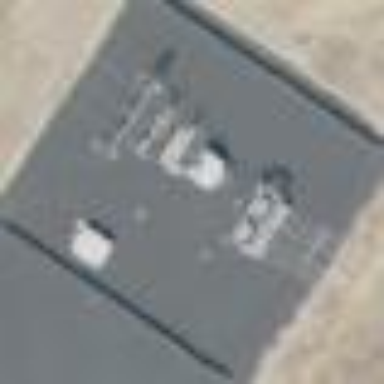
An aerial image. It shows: Power substation.